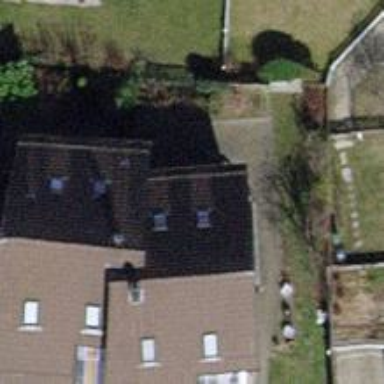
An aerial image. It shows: Building with tile roof.